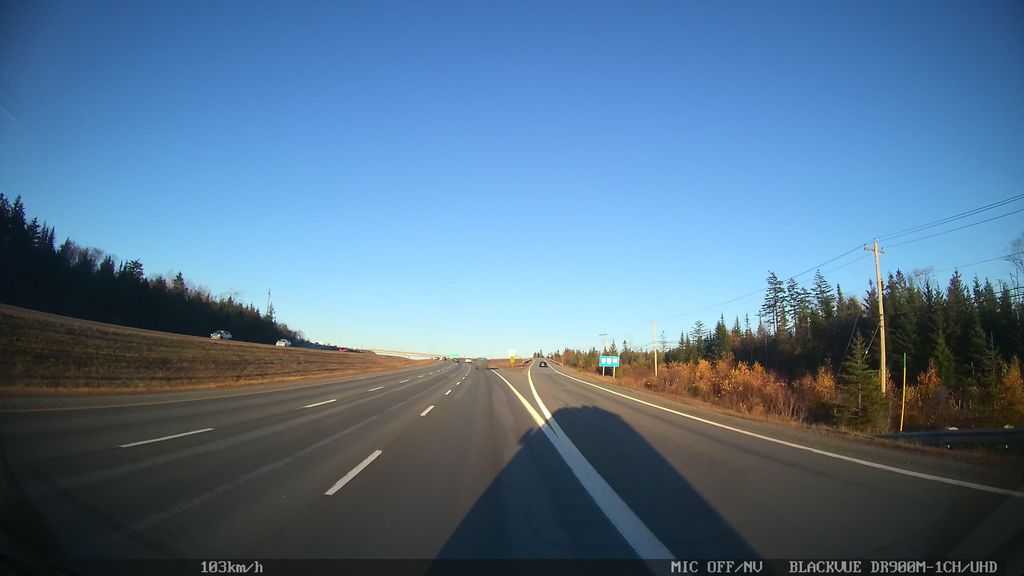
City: halifax